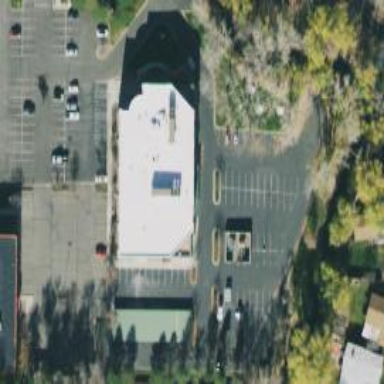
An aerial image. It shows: Healthcare clinic.